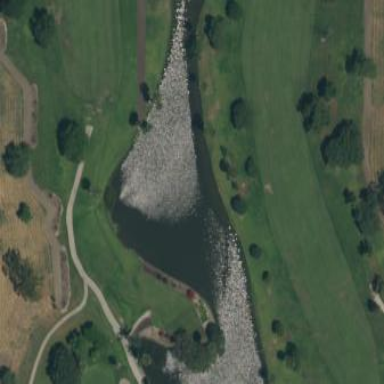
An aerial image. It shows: Scenic view of water hazard on golf course. The natural water feature adds beauty to the landscape.